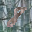
Label: 8